Question: Looking at Facebook's Flux TodoMVC example (<URL> makes me wonder how this approach scales.
In the example the store is updated onBlur/Enter keypress of a new entry, but what if we wanted to update an existing entry on keypress? i.e. you type something in an input and this is persisted to the store.
The store's contents (todo list) is set as state at the highest level since the whole app needs it, this is re-set whenever the store changes.
How does this scale? It seems like it would be inefficient to check if every component needs to re-render when in all likelihood probably nothing does (you're just editing text and that item is the only thing which needs updating).
Is this approach OK to use for a real app, or are there optimisations to keep in mind to make this scale efficiently?

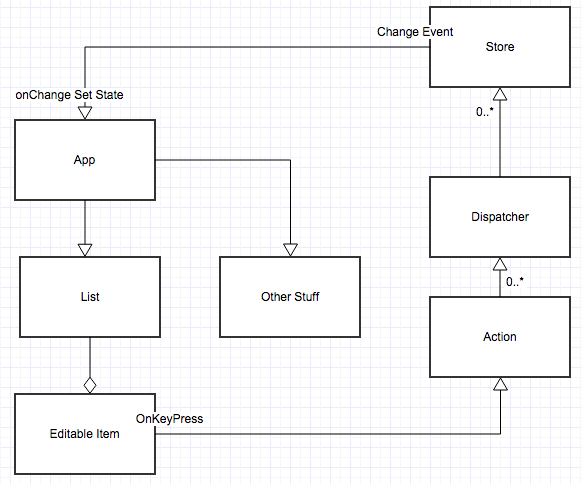
Answer: Every component has the 'shouldComponentUpdate' method that will run to determine if a component actually should update when it receives new props. By default, this just returns true.
If you implement that method well on your components, then the architecture you laid out is very efficient and will scale well as your app grows.
See also: PureRenderMixin <URL>